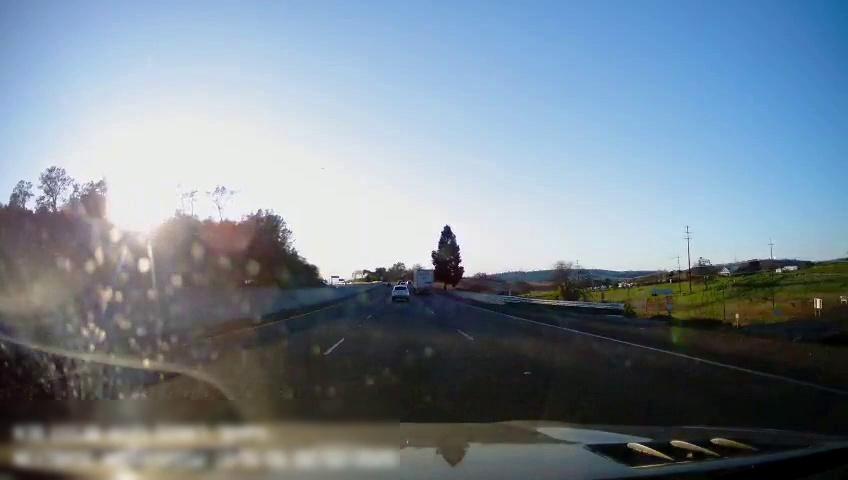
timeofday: Day
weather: Sunny
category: Drivable Space
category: Vehicles | SUV
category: Vehicles | Other LV
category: Lanes | Current Lane
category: Lanes | Current Lane
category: Lanes | Alternate Lane
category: Lanes | Alternate Lane